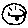
Label: smiley face